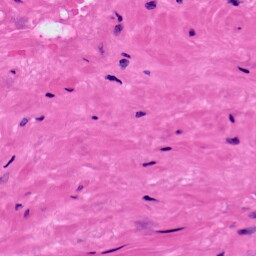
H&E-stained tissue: Prostate